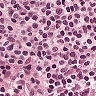
Metastatic tissue present: no